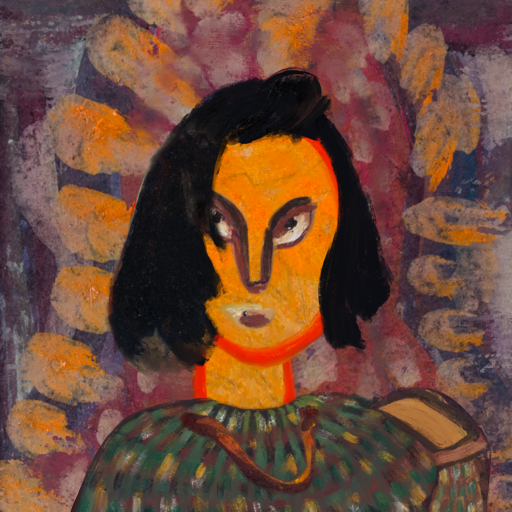
Background: Doll, Head And Neck Front: Sisters, Face Front: After_Raid, Bust: After_Raid, Hair Front: Mosgoul, Head Accessory: Blank, Second Necklace: Comrade, Necklace: Blank, Baby: Blank